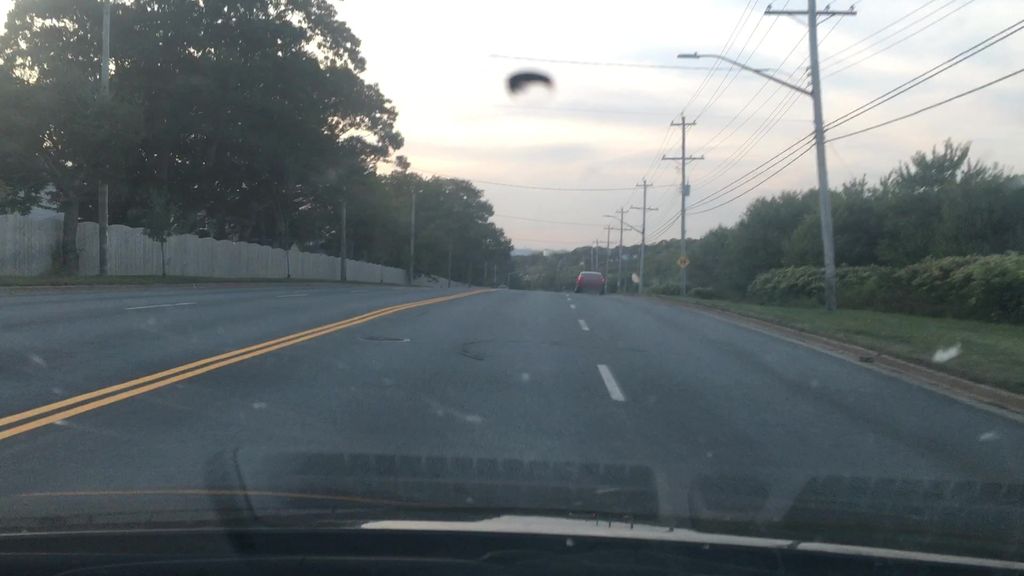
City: halifax